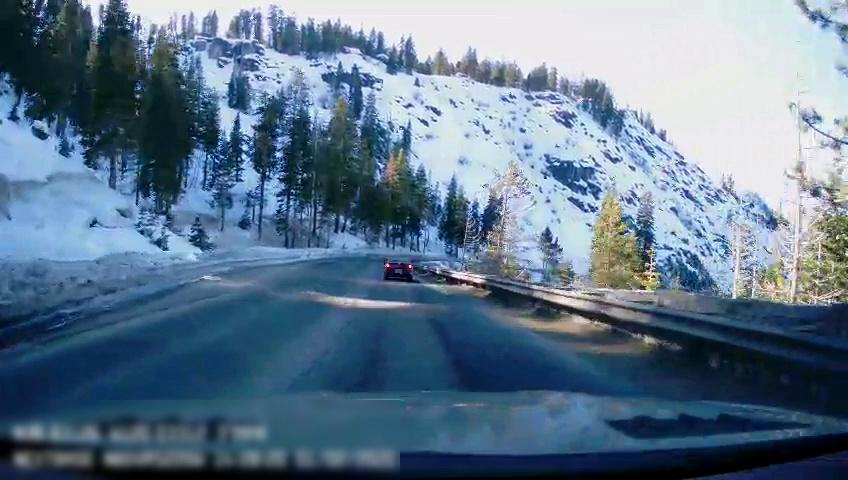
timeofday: Day
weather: Sunny
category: Drivable Space
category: Vehicles | Car
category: Lanes | Opposite Lane
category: Lanes | Opposite Lane
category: Lanes | Current Lane